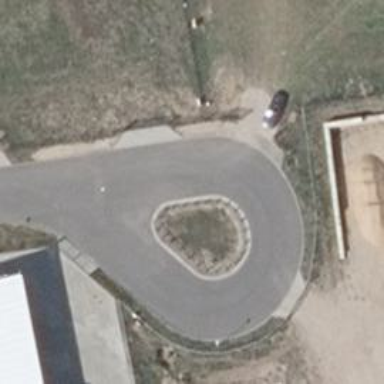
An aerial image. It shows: Turning loop on the road.